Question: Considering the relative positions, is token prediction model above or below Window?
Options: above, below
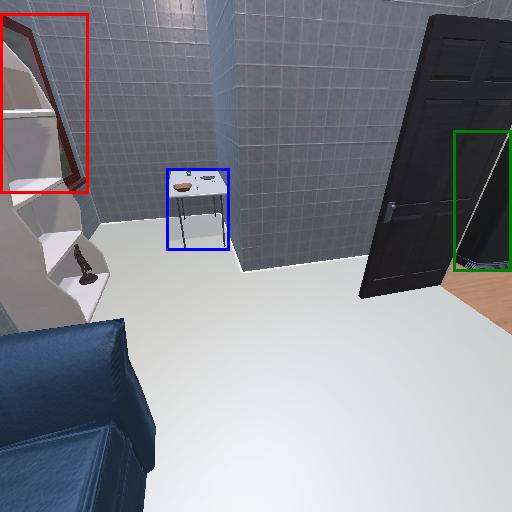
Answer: above